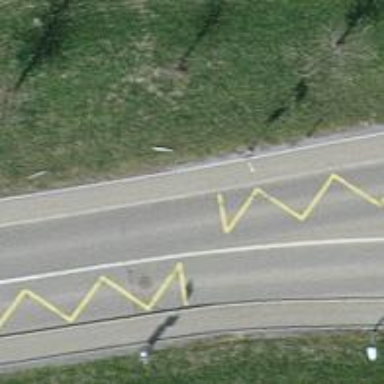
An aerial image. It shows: Bus stop with designated public transport stop position.